Question: I'm generating CMS signature files with external PKCS#1 based on this <URL>.
The first step is obtain the signed attributes from the original file to be signed in external application which is returning PKCS#1 byte array.
Then build standard org.bouncycastle.cms.SignerInfoGenerator with original file hash, signed data (PKCS#1) and certificate to add to CMS, and finally create the .
But when i'd tried to validate it using this code:
'''
String originalFile = "aG9sYQ0KYXNkYXMNCg0KYWZzDQo=";
String cmsSignedFile = "MIAGCSqGSIb3DQEHAqCAMIACAQExDzANBg...j2Dwytp6kzQNwtXGO8QbWty1lOo8oYm+6LR8EWba3ikO/m9ol/G808vit9gAAAAAAAA==";
byte[] signedByte = DatatypeConverter.parseBase64Binary(cmsSignedFile);
Security.addProvider(new BouncyCastleProvider());
CMSSignedData s = new CMSSignedData(new CMSProcessableByteArray(DatatypeConverter.parseBase64Binary(originalFile)), signedByte);
SignerInformationStore signers = s.getSignerInfos();
SignerInformation signerInfo = (SignerInformation)signers.getSigners().iterator().next();
FileInputStream fis = new FileInputStream("C:/myCertificate.cer");
CertificateFactory cf = CertificateFactory.getInstance("X.509");
X509Certificate cert = (X509Certificate)cf.generateCertificates(fis).iterator().next();
boolean result = signerInfo.verify(new JcaSimpleSignerInfoVerifierBuilder().setProvider("BC").build(cert.getPublicKey()));
System.out.println("Verified: "+result);
'''
I get Verified: false
I'm adding Content Type, Signing time, Message digest and OCSP as signed attributes and TSP Token as unsigned attribute (I'm not sure if this is right).
I'm also trying to recover data from CMS signature, using the code below:
'''
//load cms signed file with attached data
CMSSignedData cms = new CMSSignedData(FileUtils.readFileToByteArray(new File("C:/tmp/tempFile1864328163858309463.cms")));
System.out.println(cms.getSignerInfos().getSigners().iterator().next().getDigestAlgorithmID().getAlgorithm().getId());
System.out.println(Hex.encodeHexString(cms.getSignerInfos().getSigners().iterator().next().getSignature()));
//recover signer certificate info
Store certs = cms.getCertificates();
Collection<X509CertificateHolder> col = certs.getMatches(null);
X509CertificateHolder []h1 = col.toArray(new X509CertificateHolder[col.size()]);
X509CertificateHolder firmante = h1[0];
System.out.println(firmante.getSubject());
System.out.println(h1[1].getSubject());
SignerInformation sinfo = cms.getSignerInfos().getSigners().iterator().next();
//recover OCSP information
//THIS FAILS :(
// Store infocspbasic = cms.getOtherRevocationInfo(OCSPObjectIdentifiers.id_pkix_ocsp_basic);
// Object basic = infocspbasic.getMatches(null).iterator().next();
//recover signing time
if (sinfo.getSignedAttributes() != null) {
Attribute timeStampAttr = sinfo.getSignedAttributes().get(PKCSObjectIdentifiers.pkcs_9_at_signingTime);
ASN1Encodable attrValue = timeStampAttr.getAttrValues().getObjectAt(0);
final Date signingDate;
if (attrValue instanceof ASN1UTCTime) {
ASN1UTCTime time = ASN1UTCTime.getInstance(attrValue);
Date d = time.getDate();
System.out.println("ASN1UTCTime:" + d);
} else if (attrValue instanceof Time) {
signingDate = ((Time) attrValue).getDate();
} else if (attrValue instanceof ASN1GeneralizedTime) {
System.out.println("ASN1GeneralizedTimeASN1GeneralizedTime");
} else {
signingDate = null;
}
}
//recover timestamp TOken
//unsigned attributes are null :(
if (sinfo.getUnsignedAttributes() != null) {
Attribute timeStampAttr = sinfo.getUnsignedAttributes().get(PKCSObjectIdentifiers.id_aa_signatureTimeStampToken);
for (ASN1Encodable value : timeStampAttr.getAttrValues().toArray()) {
TimeStampToken token = new TimeStampToken(new CMSSignedData(value.toASN1Primitive().getEncoded()));
System.out.println(token.getTimeStampInfo().getGenTime());
}
}
'''
But I can't retrieve OCSP response nor TSP Token information. Additionally I've downloaded this <URL> to help verify it:

Any help would be very appreciated.
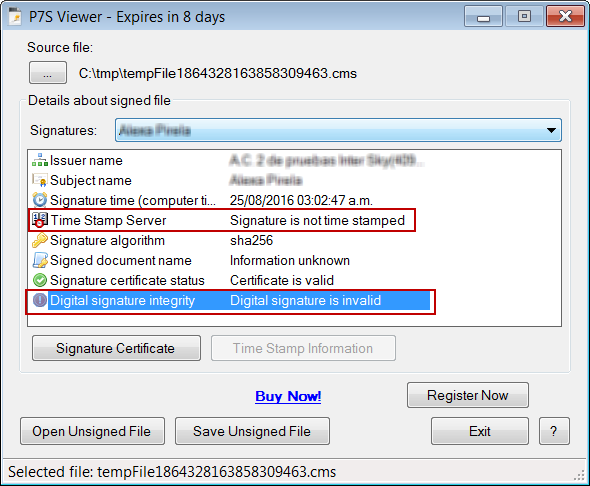
Answer: I found a project named <URL> which implements CMS signature with external PKCS#1. The link goes to the project's forum where I posted the code sample using their classes and the final correction to make the validation works.